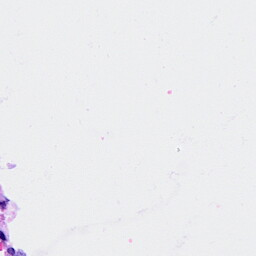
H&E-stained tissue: Breast